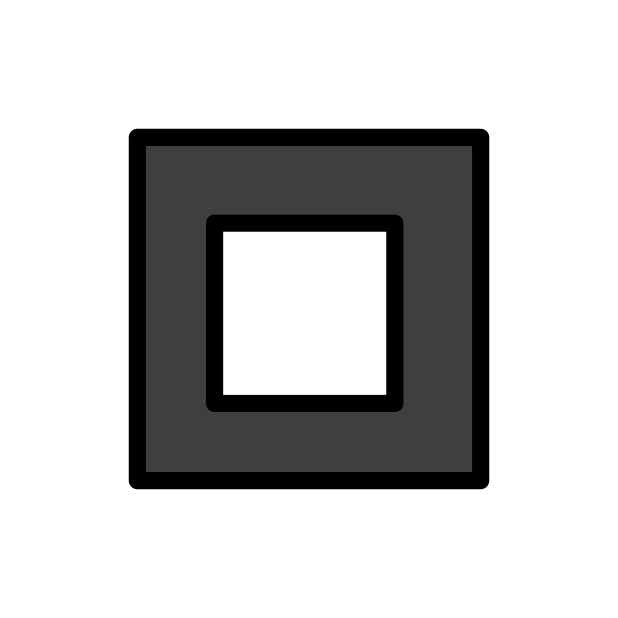
black square button